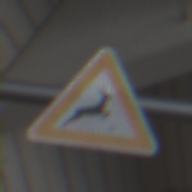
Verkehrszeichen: WildwechselLinks
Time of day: MorningAfternoon
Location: Roofed (Urban)
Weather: PartlyCloudy
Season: NotSpecified
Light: Natural